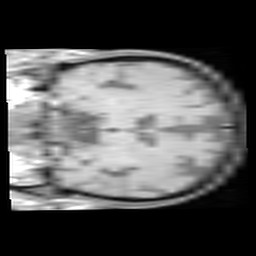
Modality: T1w
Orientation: coronal
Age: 58
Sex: male
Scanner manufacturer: philips
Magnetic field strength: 1.5 T
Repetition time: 0.55 s
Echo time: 0.015 s